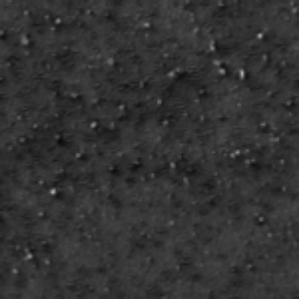
Label: frost